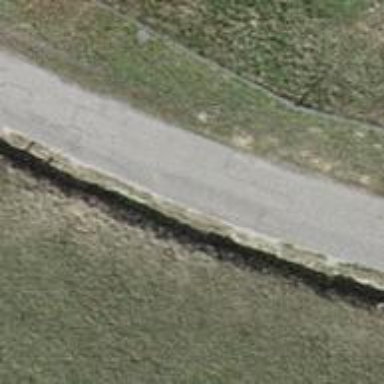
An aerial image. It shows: Asphalt track with grade1 quality.